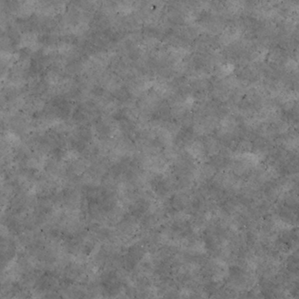
Label: non_frost